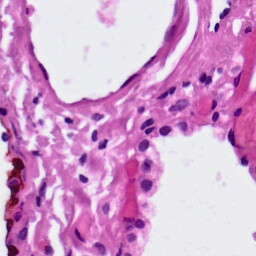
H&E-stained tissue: Lung